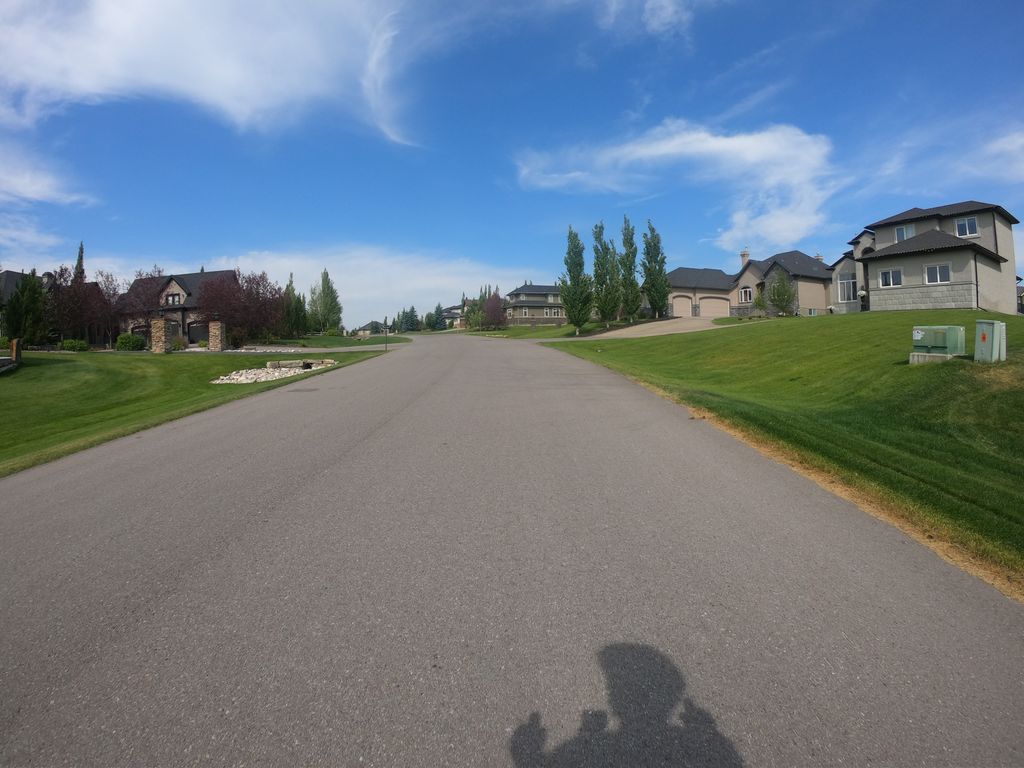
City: calgary